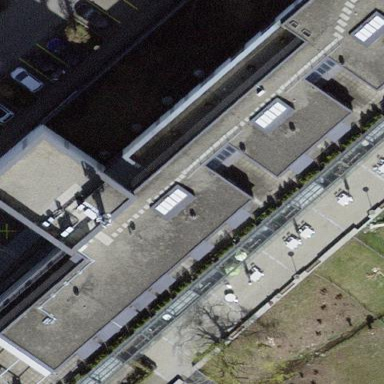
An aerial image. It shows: Dormitory building.